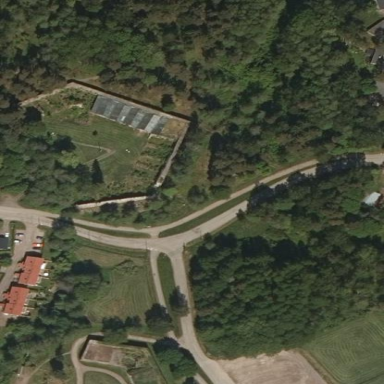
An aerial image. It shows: Historic castle building.